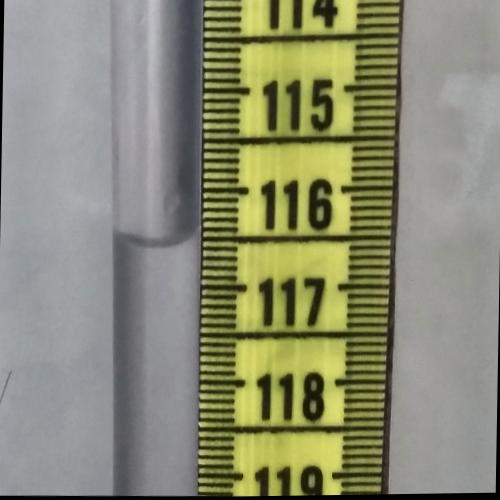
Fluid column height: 116.5 cm